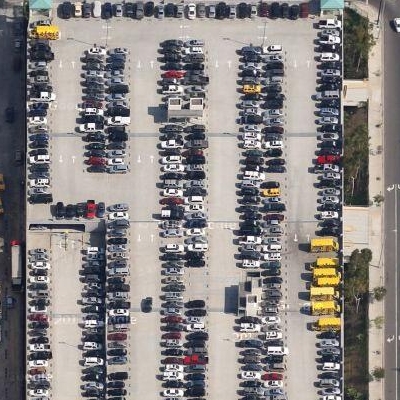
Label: gParking